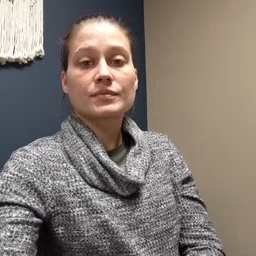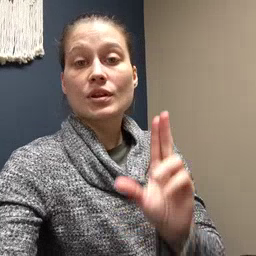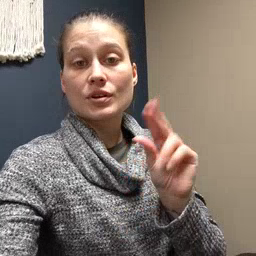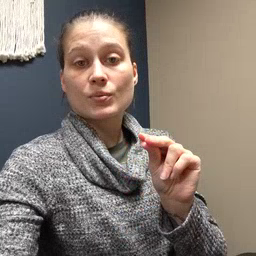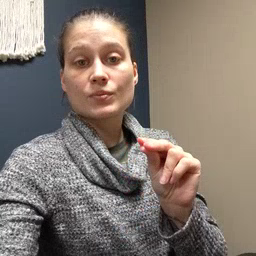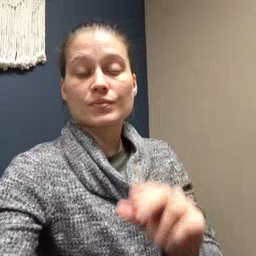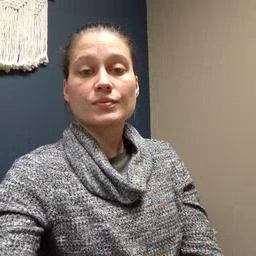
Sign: no